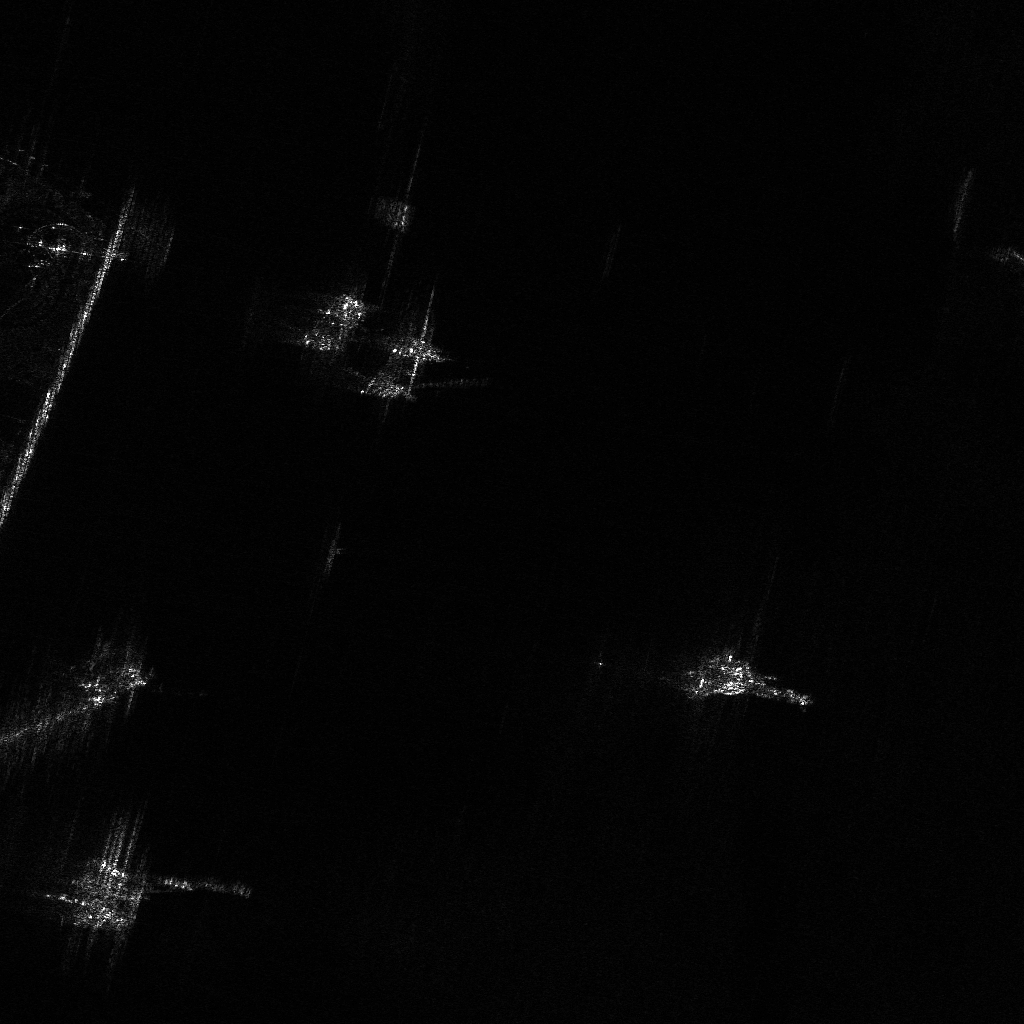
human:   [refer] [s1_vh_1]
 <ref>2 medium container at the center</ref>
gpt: <box>[[34, 36, 41, 38, 16], [36, 32, 42, 34, 16]]</box>